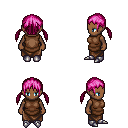
a pixel art fantasy rpg character, female body template, human, dark skin, brown tunic, robe skirt, pink twin-tailed hairstyle, metal boots, four views (front, back, left, right), 2x2 character sprite sheet, small pixel art, hard edges, no anti-aliasing